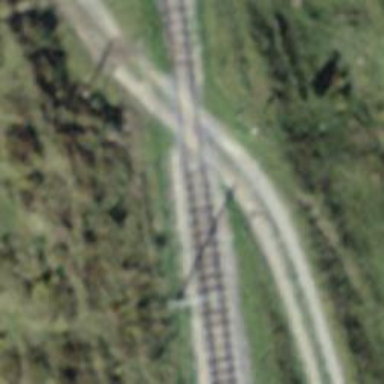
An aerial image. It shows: Railway level crossing.